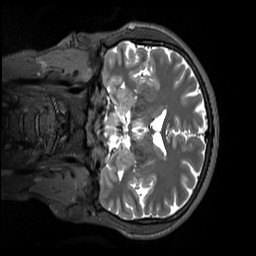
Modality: T2w
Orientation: coronal
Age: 36
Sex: male
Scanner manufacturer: siemens
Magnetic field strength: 3 T
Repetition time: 3.2 s
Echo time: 0.412 s